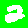
Digit: 2